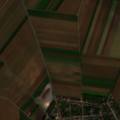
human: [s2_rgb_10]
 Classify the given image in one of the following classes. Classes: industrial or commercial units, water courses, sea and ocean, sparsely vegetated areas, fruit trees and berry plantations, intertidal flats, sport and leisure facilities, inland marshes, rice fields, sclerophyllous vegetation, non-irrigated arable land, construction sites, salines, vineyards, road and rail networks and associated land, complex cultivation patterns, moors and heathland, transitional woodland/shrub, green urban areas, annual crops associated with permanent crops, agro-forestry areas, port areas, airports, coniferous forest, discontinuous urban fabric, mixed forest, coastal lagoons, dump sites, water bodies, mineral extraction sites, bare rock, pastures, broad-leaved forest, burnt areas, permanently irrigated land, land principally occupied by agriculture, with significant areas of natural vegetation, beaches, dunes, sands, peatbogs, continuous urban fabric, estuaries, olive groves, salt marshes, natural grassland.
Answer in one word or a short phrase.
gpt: discontinuous urban fabric, non-irrigated arable land